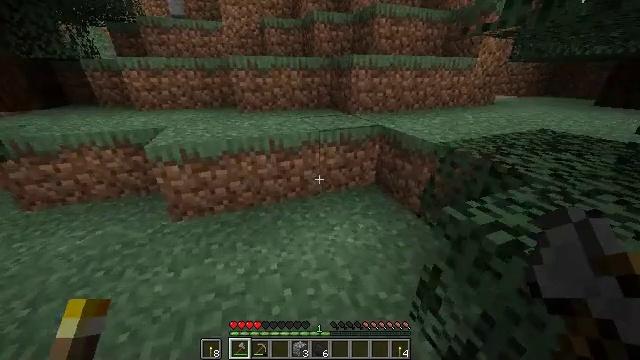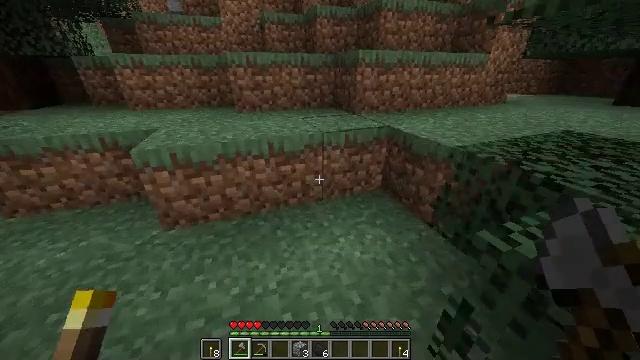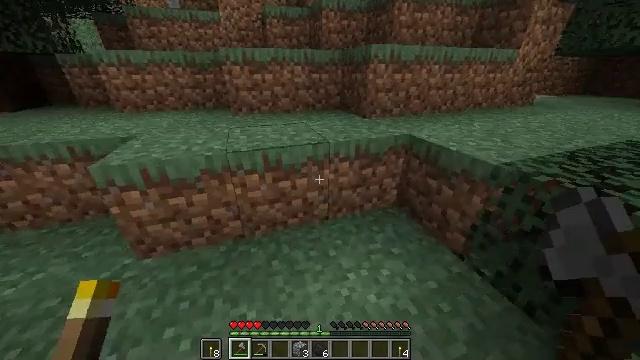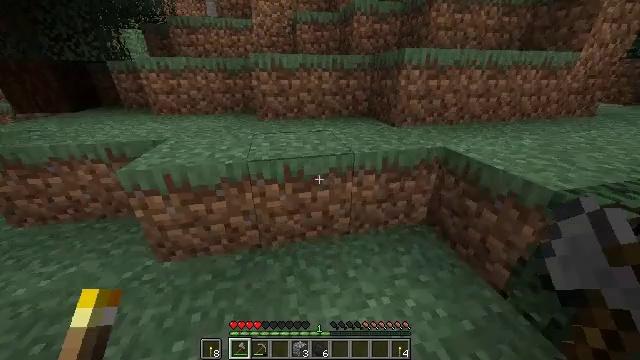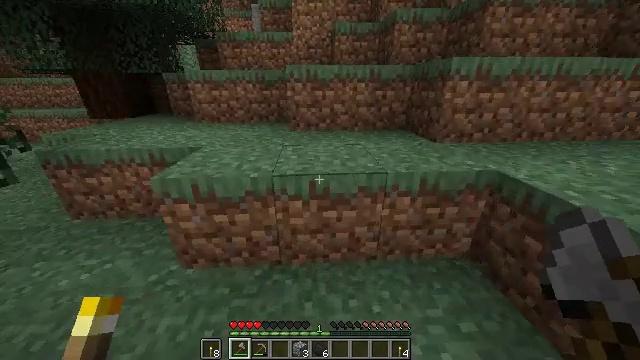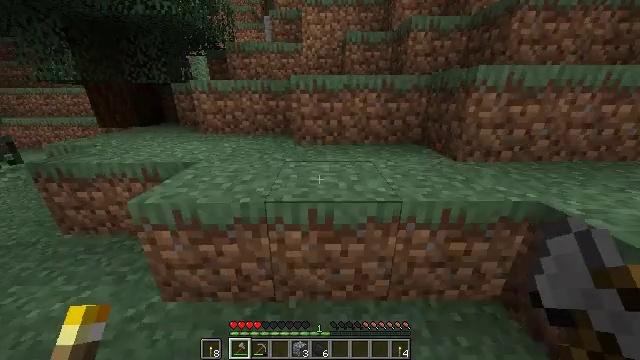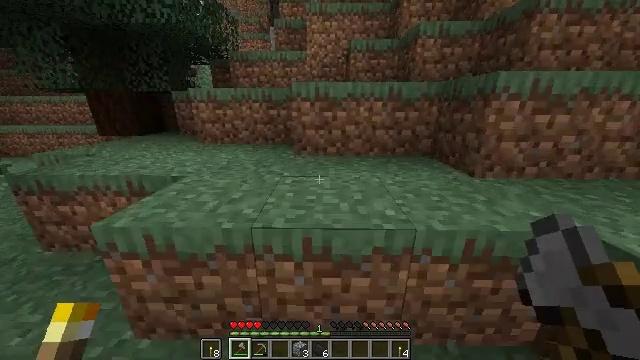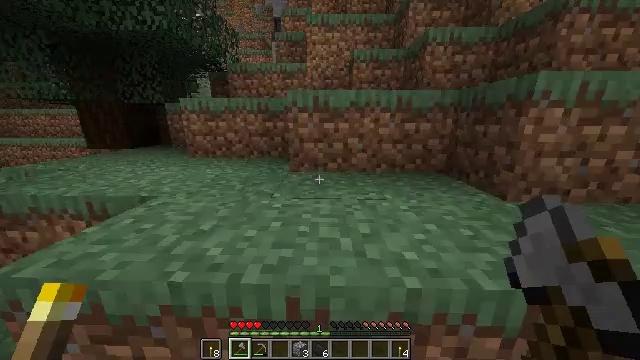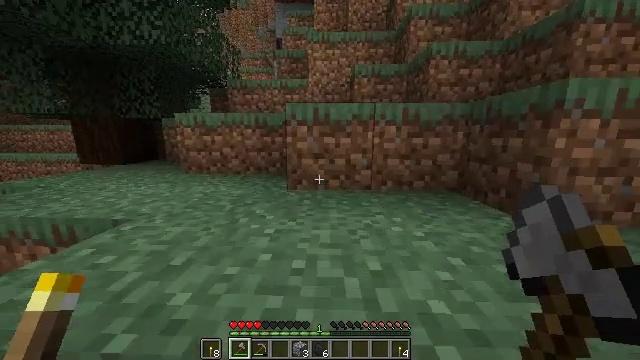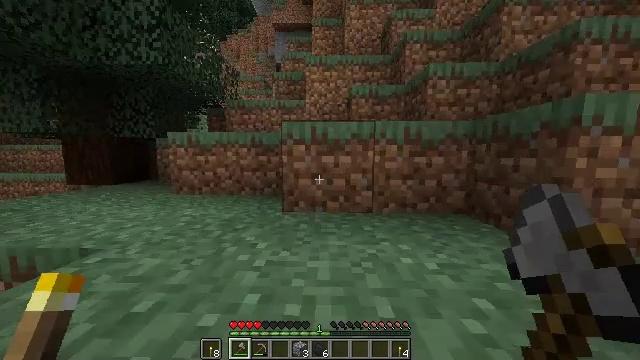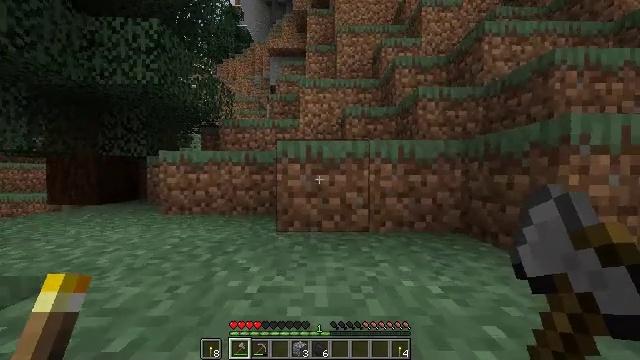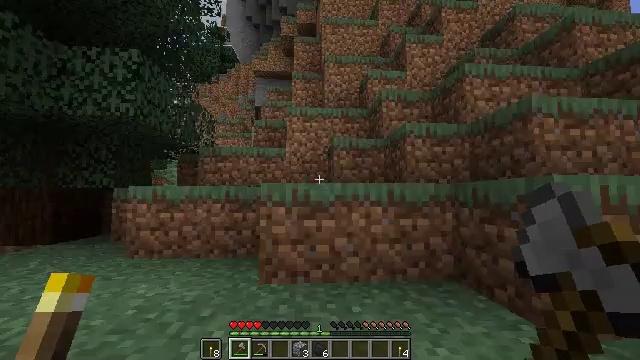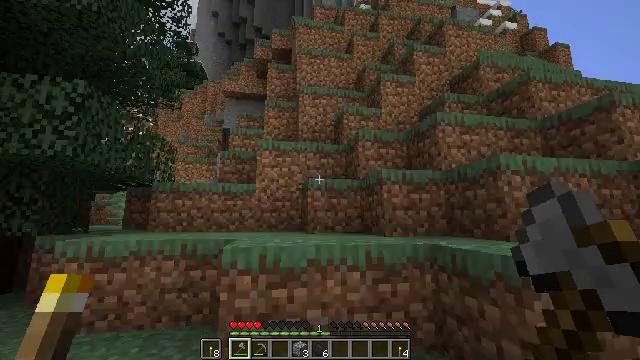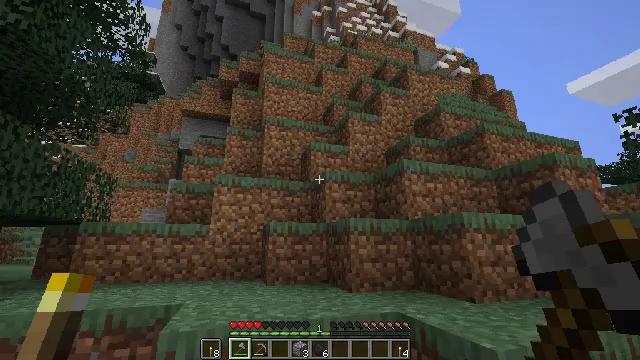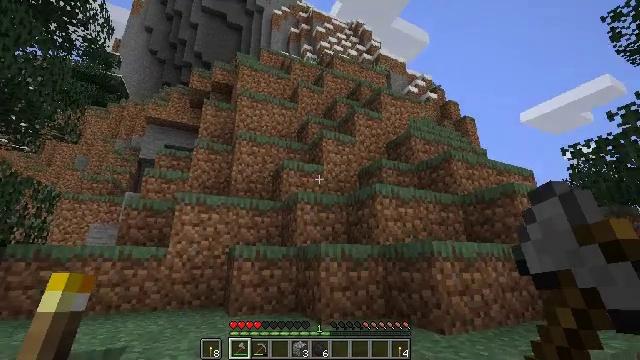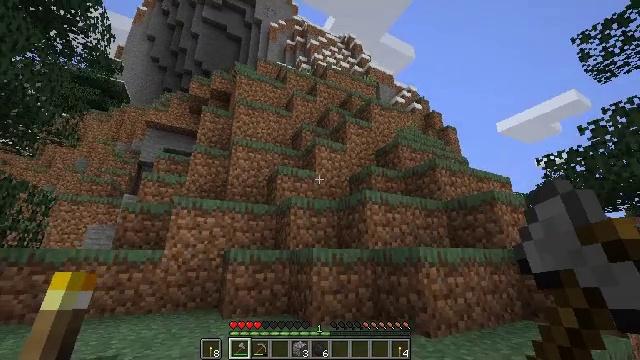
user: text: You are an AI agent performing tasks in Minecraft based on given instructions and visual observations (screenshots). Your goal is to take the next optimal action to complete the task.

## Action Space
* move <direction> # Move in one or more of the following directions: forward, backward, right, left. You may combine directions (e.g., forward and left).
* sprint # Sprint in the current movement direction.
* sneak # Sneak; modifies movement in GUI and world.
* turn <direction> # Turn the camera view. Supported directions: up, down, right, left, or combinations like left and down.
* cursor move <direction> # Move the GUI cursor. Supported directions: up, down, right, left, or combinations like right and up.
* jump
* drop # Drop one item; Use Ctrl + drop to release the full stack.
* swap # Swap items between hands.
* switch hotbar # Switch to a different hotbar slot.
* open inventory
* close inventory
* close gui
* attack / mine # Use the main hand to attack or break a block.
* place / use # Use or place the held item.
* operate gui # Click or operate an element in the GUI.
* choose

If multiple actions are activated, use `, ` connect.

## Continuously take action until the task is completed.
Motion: motion action
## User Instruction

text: Kill mobs.
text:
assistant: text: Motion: move forward, sprint, jump
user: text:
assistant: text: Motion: move forward, sprint, turn left, jump
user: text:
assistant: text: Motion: move forward, sprint, turn left and up, jump
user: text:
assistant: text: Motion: move forward, sprint, turn left and up
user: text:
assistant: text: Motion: move forward, sprint, turn left and up
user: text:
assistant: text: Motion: move forward, sprint, turn left and up
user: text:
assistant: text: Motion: move forward, sprint, turn up
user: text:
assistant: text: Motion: move forward, sprint, turn up
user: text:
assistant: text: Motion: move forward, sprint, turn up
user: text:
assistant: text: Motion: move forward, sprint, turn right and up
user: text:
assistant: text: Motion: move forward, sprint, turn right and up, jump
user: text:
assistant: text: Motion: move forward, sprint, turn right and up, jump
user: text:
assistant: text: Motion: move forward, sprint, turn right and up, jump
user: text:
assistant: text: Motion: move forward, sprint, turn right and up, jump
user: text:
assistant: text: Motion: move forward, sprint, turn right, jump
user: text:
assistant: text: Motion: move forward, sprint, jump
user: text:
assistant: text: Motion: move forward, sprint, jump
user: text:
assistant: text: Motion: move forward, sprint, jump
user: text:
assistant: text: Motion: move forward, sprint, jump
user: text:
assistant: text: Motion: move forward, sprint, turn left, jump
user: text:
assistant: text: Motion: move forward, sprint, jump
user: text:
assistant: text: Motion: move forward, sprint, jump
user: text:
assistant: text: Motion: move forward, sprint, jump
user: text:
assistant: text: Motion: move forward, sprint, turn right and down, jump
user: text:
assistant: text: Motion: move forward, sprint, turn right and down, jump
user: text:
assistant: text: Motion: move forward, sprint, turn right and down, jump
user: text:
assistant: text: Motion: move forward, sprint, turn right and down, jump
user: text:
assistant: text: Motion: move forward, sprint, jump
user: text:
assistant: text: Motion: move forward, sprint, jump
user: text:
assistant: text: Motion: move forward, sprint, jump